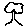
Label: tree